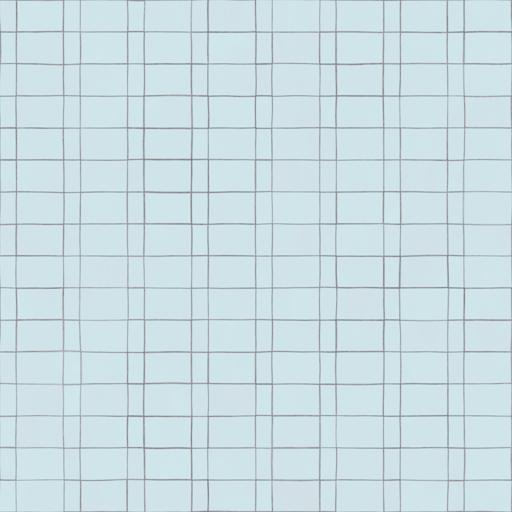
Tags: clean modern tiled tiles white